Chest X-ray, PA view. Patient: 62 years old, sex M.
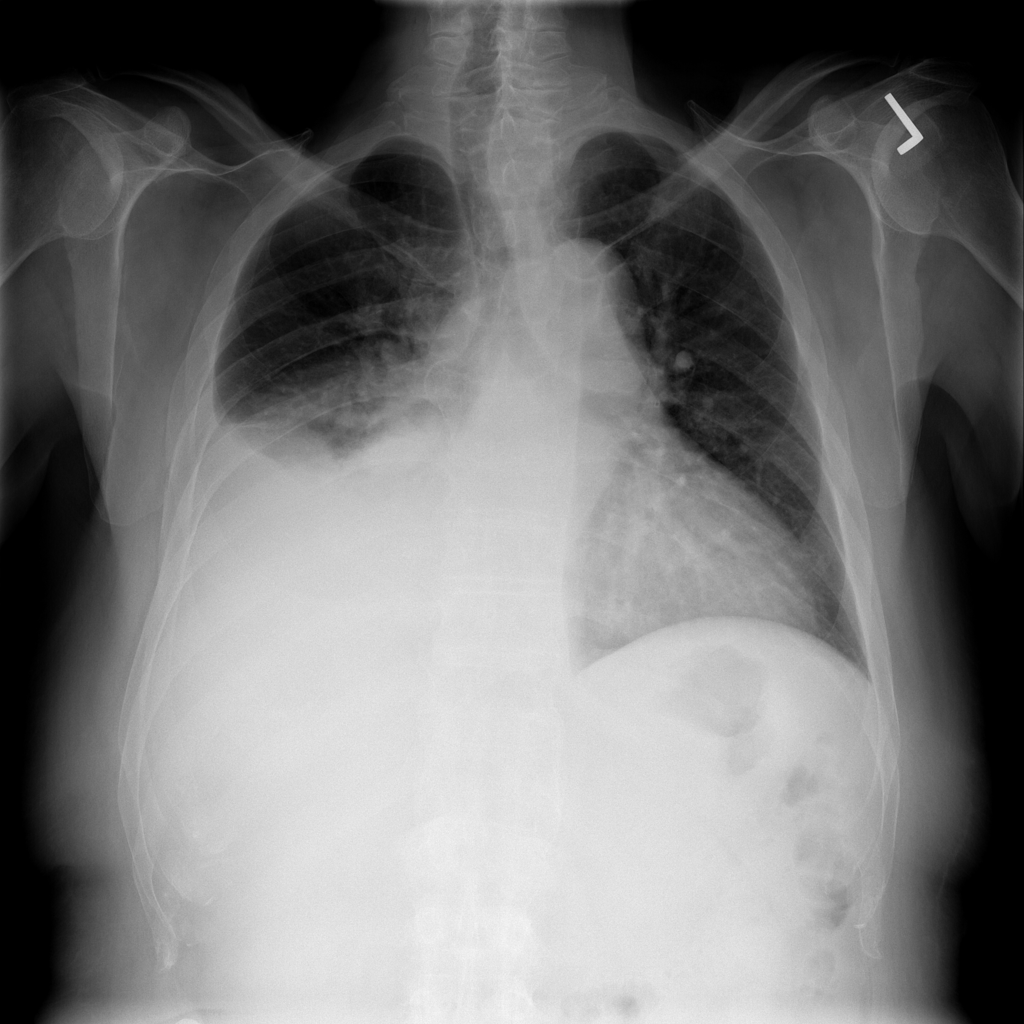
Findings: Effusion